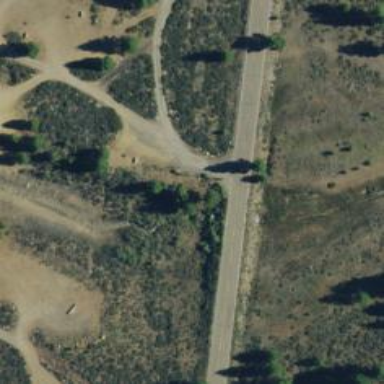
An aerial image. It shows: Culvert tunnel.